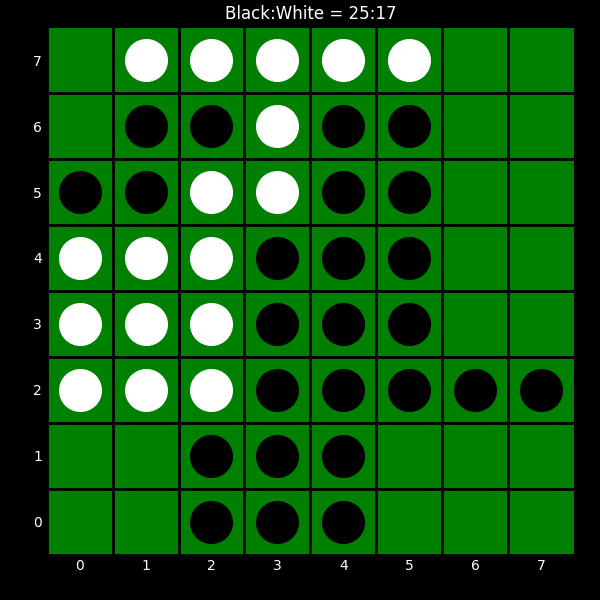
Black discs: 25
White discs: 17